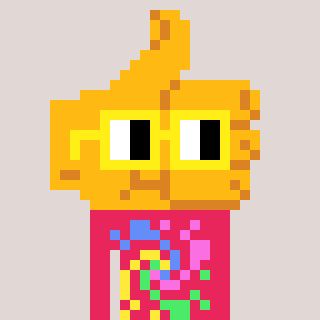
a pixel art character with square yellow glasses, a thumbsup-shaped head and a redpinkish-colored body on a warm background